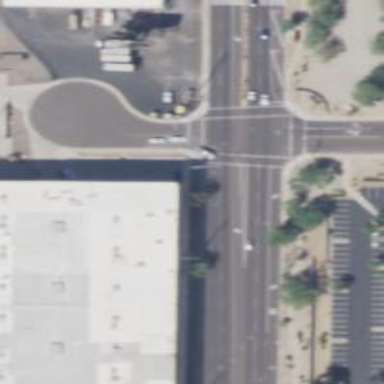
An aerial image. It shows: Solid stop line on the road marking.